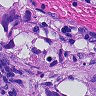
Metastatic tissue present: yes